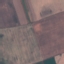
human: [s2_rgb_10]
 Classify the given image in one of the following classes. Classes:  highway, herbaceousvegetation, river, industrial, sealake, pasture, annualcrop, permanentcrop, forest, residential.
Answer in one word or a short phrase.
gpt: AnnualCrop